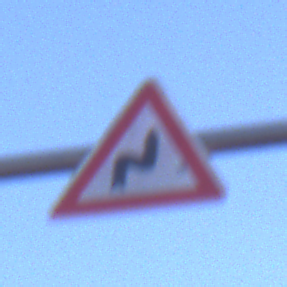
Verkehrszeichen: DoppelkurveRechts
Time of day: SunriseSunset
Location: Outdoor (Nature)
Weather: Clear
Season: NotSpecified
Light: Natural